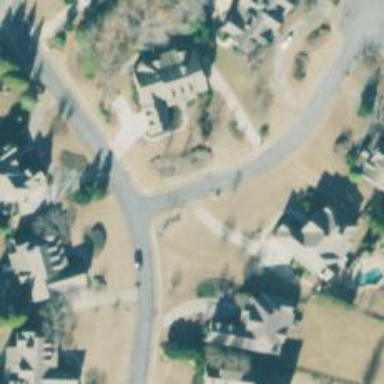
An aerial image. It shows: Smooth asphalt road in residential area.